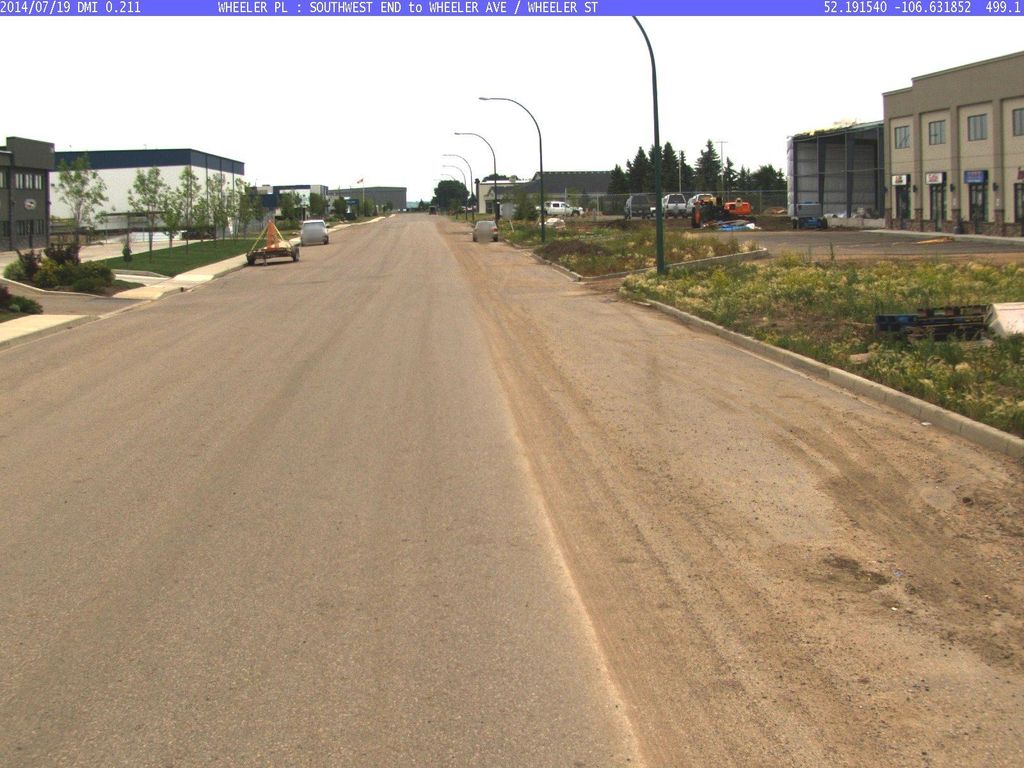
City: saskatoon